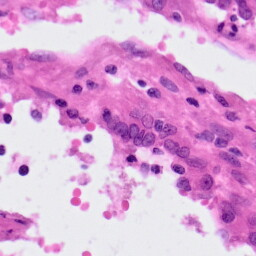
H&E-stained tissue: Lung